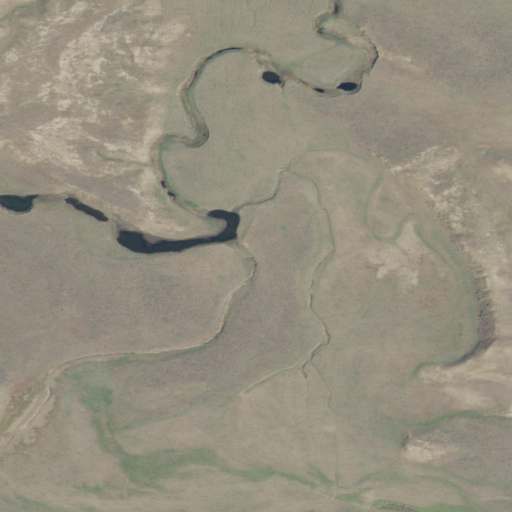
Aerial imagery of valley in Montana named Schoneke Coulee containing shrub and grassland